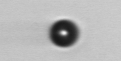
Label: bead